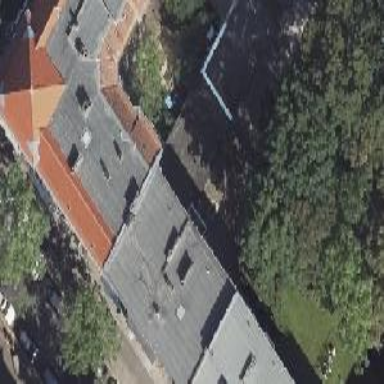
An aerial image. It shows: Part of building.